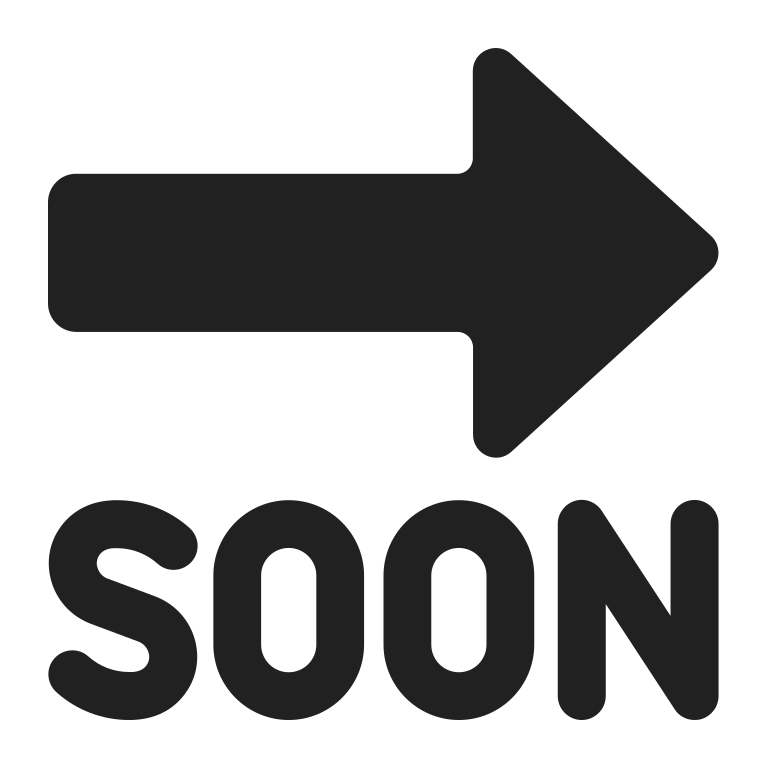
soon arrow high contrast